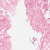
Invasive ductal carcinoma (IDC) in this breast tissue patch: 0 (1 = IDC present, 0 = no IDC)